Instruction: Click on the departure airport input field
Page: home
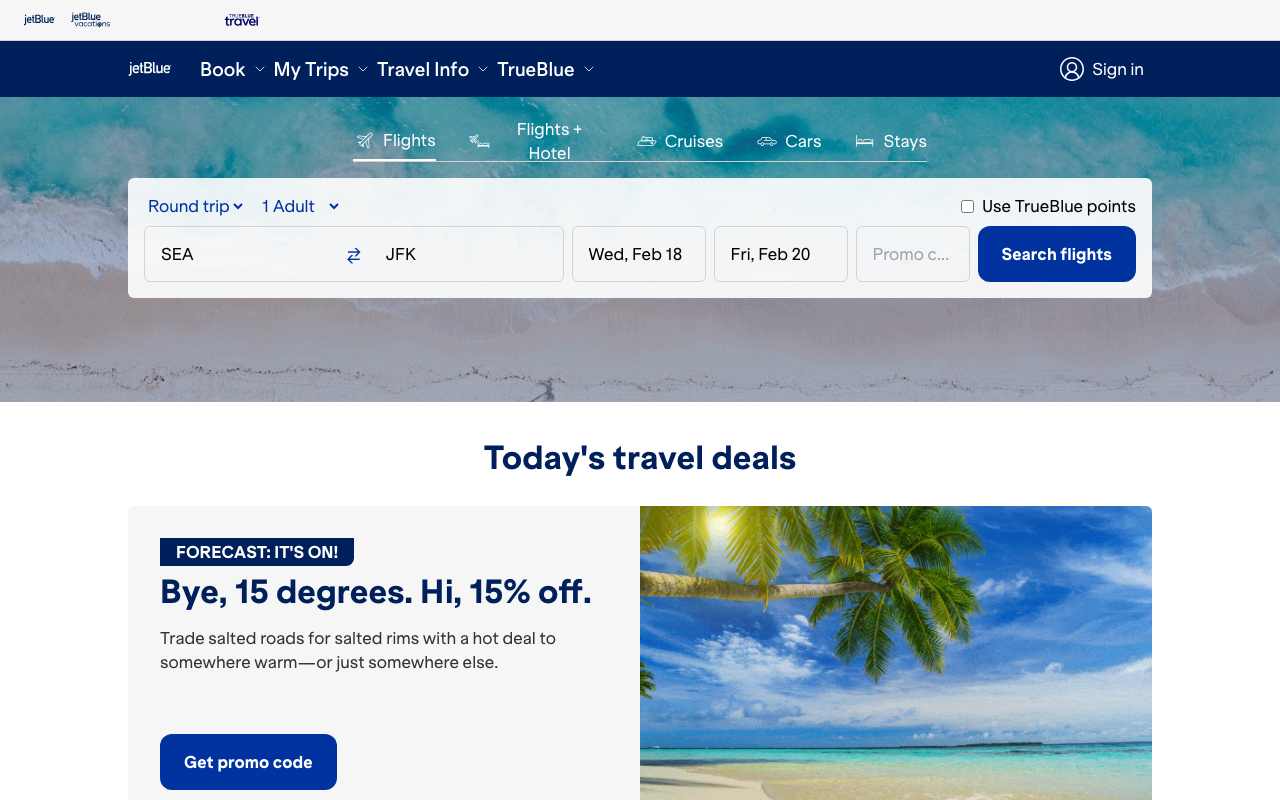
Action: click